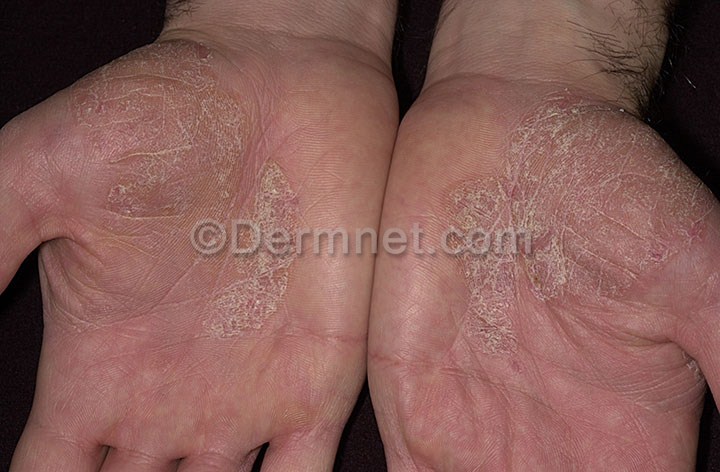
Disease: Psoriasis pictures Lichen Planus and related diseases